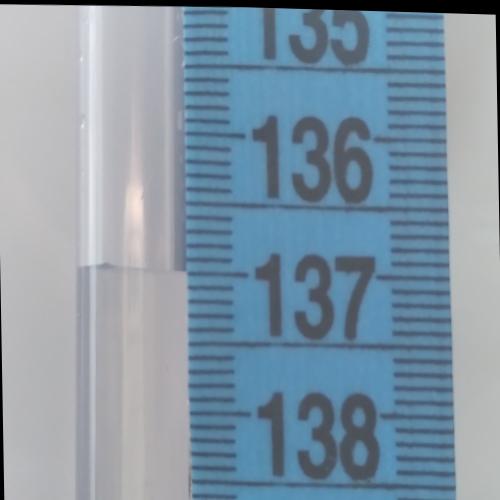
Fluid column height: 137.0 cm